Question: I want something like this

the container box are fixed width and height
box sizes are different, like 1 * 1 or 2 * 1 or 3 * 3 and ...
but not bigger that 4 in width and 3 in height
the numbers on boxes are the index of boxes when loading
I tried to write an algorithm width these conditions
first - put the item1 in the first position (0,0)
second - first box create 2 positions : (0,1) and (1,0)
third - the item2 should decide between 2 new positions and fit in the best position for less gap
and each item when placed produce 2 new position at the left top corner and right bottom corner of it
also I must check the area remained of container and boxes area for checking if container is full or not
and if the container is full creating new container and put the rest items on there
I found some examples that my algorithm failed but I should find the solution
maybe sorting these boxes by area and space is the easiest solution
but I dont like it becuz it beaks the design I mean bigger boxes at the top and and smaller boxes at the bottom :( it's not good
plus I want load these boxes on infinte scroll then I dont know what's my next box size
so I cant place them based on the area
after I gived up, I checked all the plugins about this kind of design
like isotope and masonry and vanilla masonry and gridster and ...
I tried to customize isotope
the JSfiddle link shows my attemp <URL>
'''
<a href="#" id="good">Shuffle</a> |
<a href="#" id="bad">Original order (broken)</a>
<div id="container">
<div class="item w1 h1">1</div>
<div class="item w2 h1">2</div>
<div class="item w1 h2">3</div>
<div class="item w1 h1">4</div>
<div class="item w2 h2">5</div>
<div class="item w2 h1">6</div>
<div class="item w1 h1">7</div>
<div class="item w1 h1">8</div>
<div class="item w1 h2">9</div>
<div class="item w2 h2">10</div>
<div class="item w2 h1">11</div>
</div>
#container {
margin: 0 auto;
border: 2px solid black;
height: 430px;
margin: 20px 0 0 0;}
.item {
float: right;
background: #CCC;
width: 100px;
height: 100px;
margin: 10px;}
.item.w1 {
width: 100px;}
.item.w2 {
width: 200px;}
.item.h1 {
height: 100px;}
.item.h2 {
height: 200px}
.isotope,
.isotope .isotope-item {
-webkit-transition-duration: 0.8s;
-moz-transition-duration: 0.8s;
transition-duration: 0.8s;}
.isotope {
-webkit-transition-property: height, width;
-moz-transition-property: height, width;
transition-property: height, width;}
.isotope .isotope-item {
-webkit-transition-property: -webkit-transform, opacity;
-moz-transition-property: -moz-transform, opacity;
transition-property: transform, opacity;}
$(function(){
$("#good").click(function() {
$("#container").isotope('shuffle');
return false;
});
$("#bad").click(function() {
$("#container").isotope({'sortBy':'original-order'});
return false;
});
$("#container").isotope({
layoutMode: 'masonryHorizontal',
masonryHorizontal: {
rowHeight: 60
}
}); });
'''
but it seems cant have fixed width and height at the same time
it's important for me becuz I want keep this equal margin between the boxes and not change
I also want detect browser height and change the height with just these 3 state and not the variable height
5 rows , 4 rows and 3 rows
first - I will be so glad to write this algorithm my self
so please help me to find the best solution for this algorithm in detail
??
I've tried many ways in last 2 days
second - can we customize one of these plugins as I expected and how ??
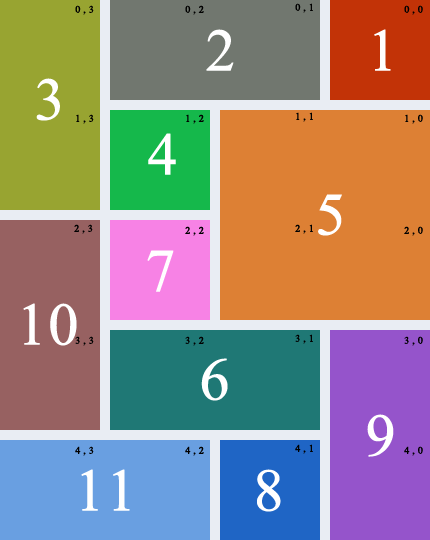
Answer: Most simple is to use a kd-tree to subdivide the tree into a vertical and horizontal euklidian 2d space. Then you can pack the rectangle into one of the created space and recursively subdivide the tree. There is a Jquery treemap plugin example available online. The jquery plugin masonry can do the same but it's more like a 1d bin-packing solver. 2d bin-packing is much more complicated and can also mean to rotate the rectangle. Here is an example for packing lightmaps: <URL>. To achieve a better packing you can sort the sizes in some order, desc, asc, random etc. This also creates a different treemap.